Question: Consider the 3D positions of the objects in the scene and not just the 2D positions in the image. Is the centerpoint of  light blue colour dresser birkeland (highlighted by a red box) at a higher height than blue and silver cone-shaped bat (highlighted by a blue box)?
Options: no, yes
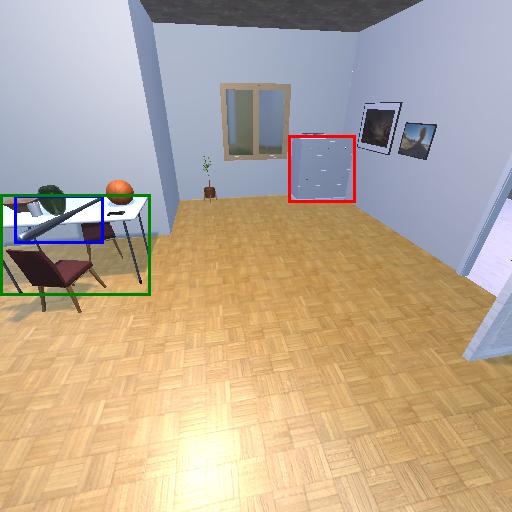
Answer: no